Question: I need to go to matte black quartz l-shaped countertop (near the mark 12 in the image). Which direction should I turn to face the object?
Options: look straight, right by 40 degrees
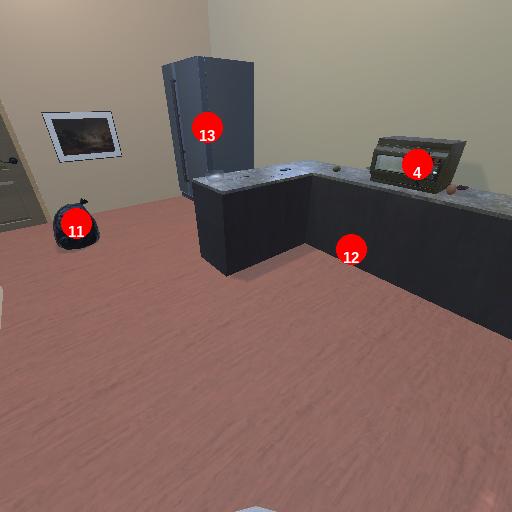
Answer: look straight